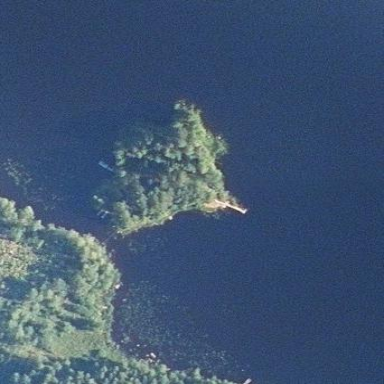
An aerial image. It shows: Islet surrounded by woodland.